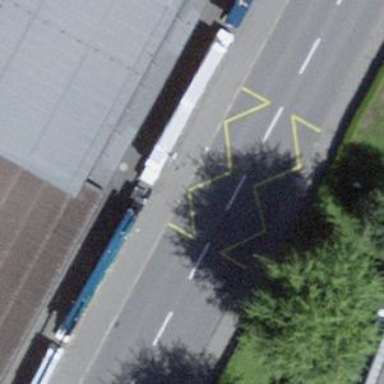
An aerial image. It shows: Public transport stop position.